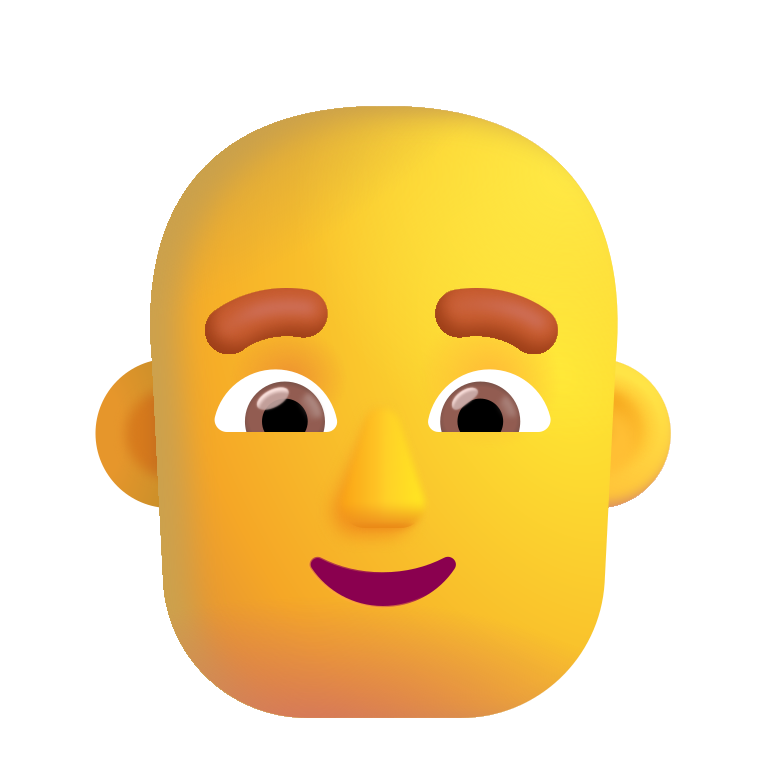
man bald color default